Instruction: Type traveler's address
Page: traveler
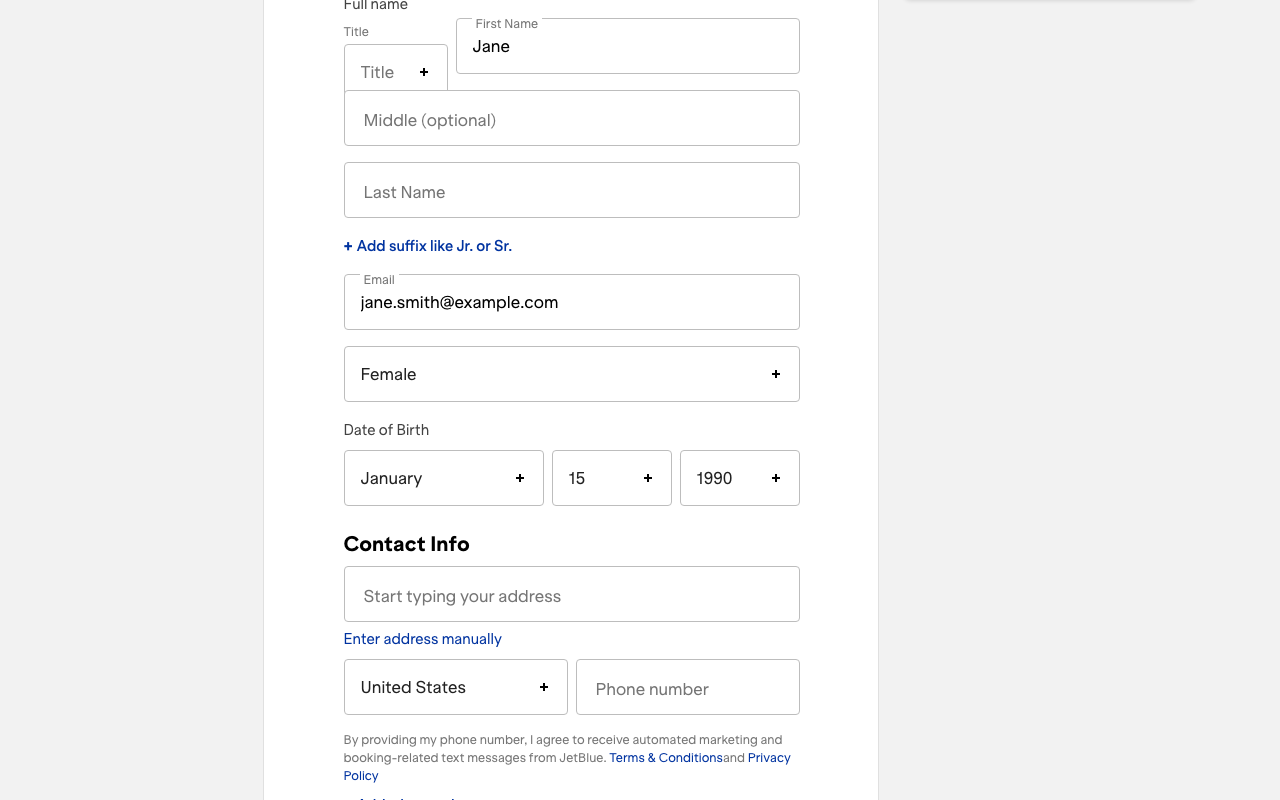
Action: type